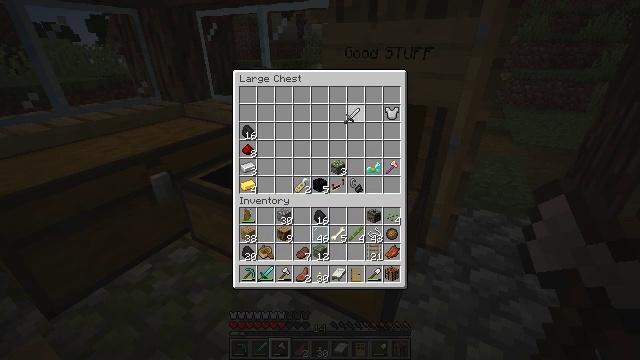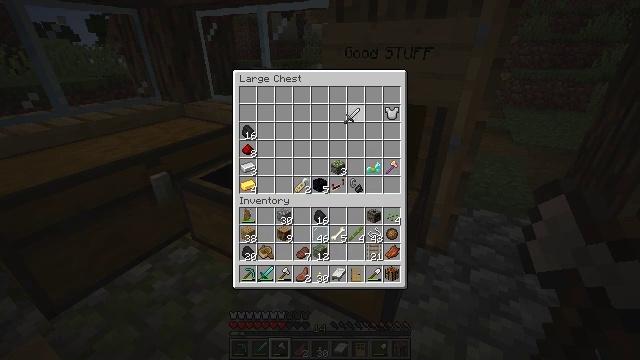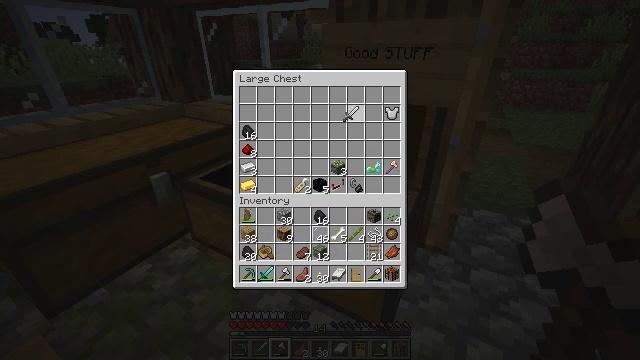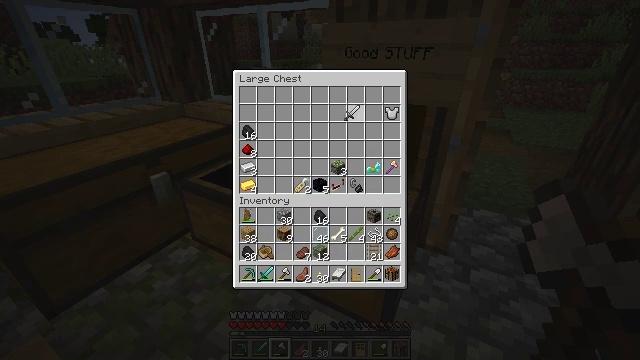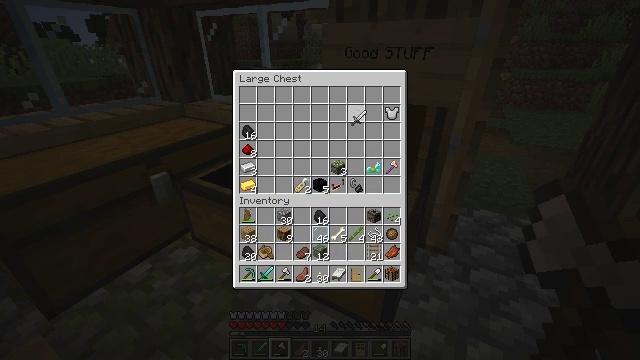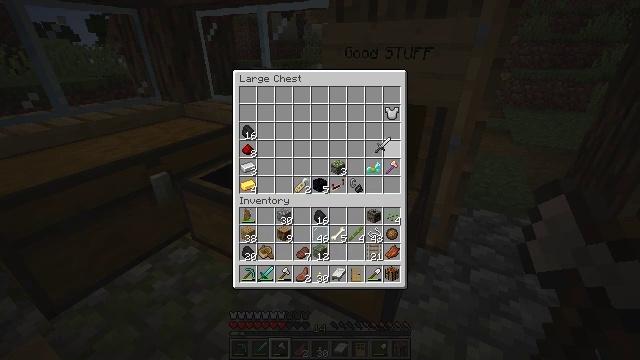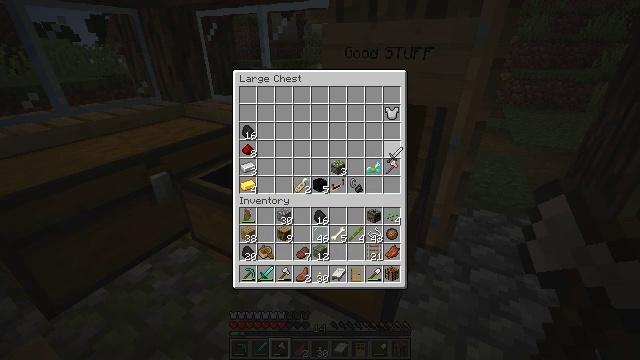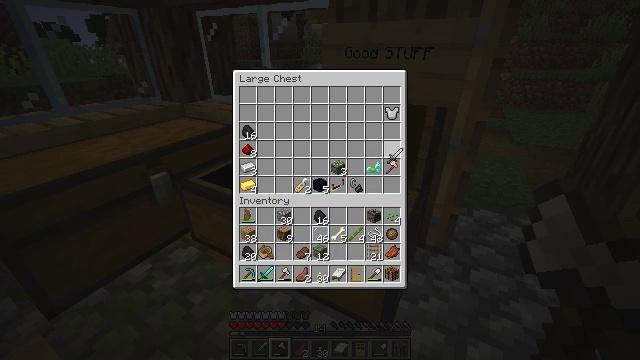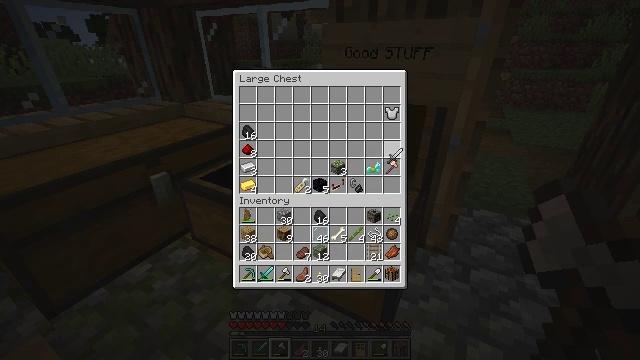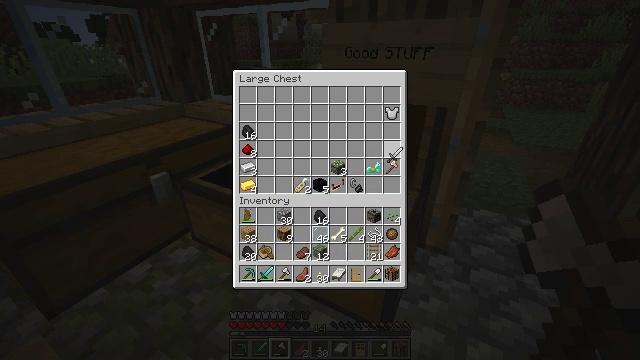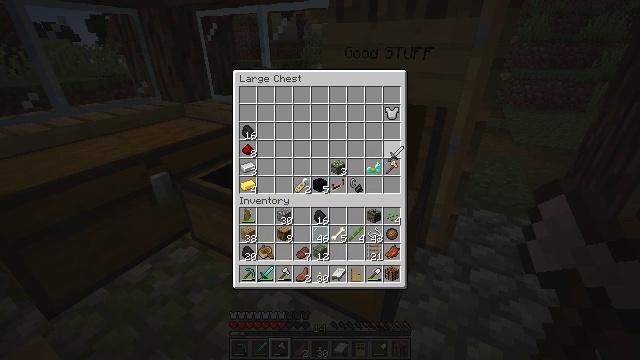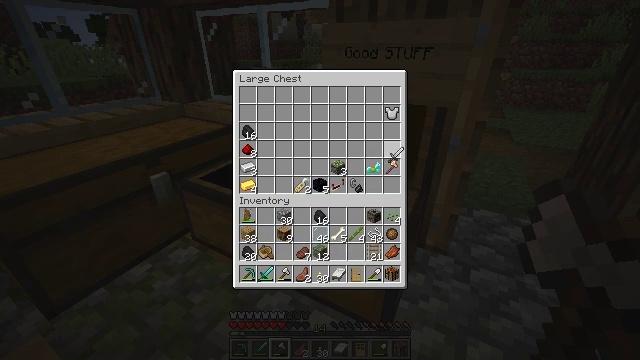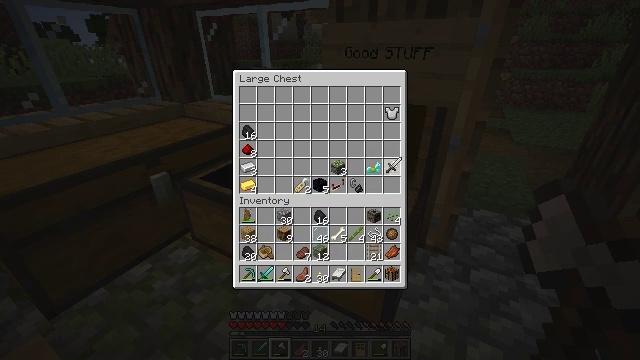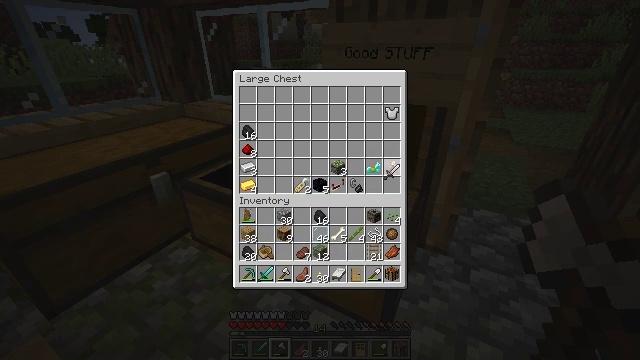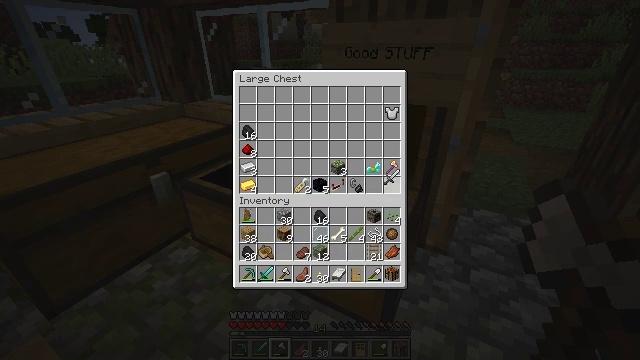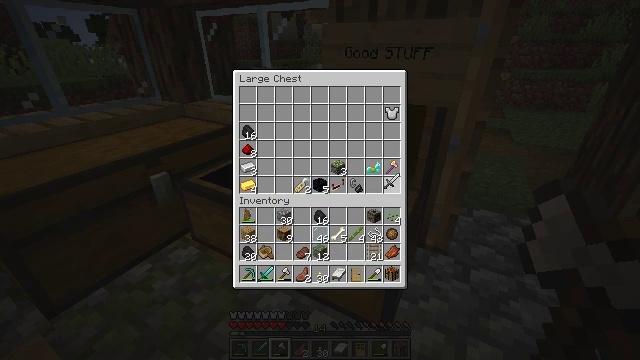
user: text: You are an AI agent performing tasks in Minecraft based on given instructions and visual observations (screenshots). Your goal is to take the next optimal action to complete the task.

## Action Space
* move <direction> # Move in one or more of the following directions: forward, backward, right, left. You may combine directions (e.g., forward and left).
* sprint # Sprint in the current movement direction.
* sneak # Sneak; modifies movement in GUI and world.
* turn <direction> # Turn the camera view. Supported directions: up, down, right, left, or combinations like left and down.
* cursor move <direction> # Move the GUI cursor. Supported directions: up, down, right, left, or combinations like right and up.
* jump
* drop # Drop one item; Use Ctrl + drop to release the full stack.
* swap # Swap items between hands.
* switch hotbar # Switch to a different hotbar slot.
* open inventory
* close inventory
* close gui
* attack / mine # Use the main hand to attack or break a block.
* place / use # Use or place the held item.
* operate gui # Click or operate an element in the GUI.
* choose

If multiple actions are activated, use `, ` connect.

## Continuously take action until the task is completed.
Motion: motion action
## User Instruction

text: Break the furnace to move it.
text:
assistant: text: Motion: no_op
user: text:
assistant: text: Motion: no_op
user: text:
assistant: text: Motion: no_op
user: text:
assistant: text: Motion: cursor move right
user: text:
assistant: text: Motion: cursor move right and down
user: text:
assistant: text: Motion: cursor move right and down
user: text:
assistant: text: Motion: no_op
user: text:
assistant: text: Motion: no_op
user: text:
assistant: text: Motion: no_op
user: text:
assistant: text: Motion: no_op
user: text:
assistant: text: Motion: no_op
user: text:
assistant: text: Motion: cursor move down
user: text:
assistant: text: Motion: cursor move down
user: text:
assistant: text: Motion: no_op
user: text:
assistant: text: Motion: no_op
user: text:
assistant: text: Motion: cursor move down
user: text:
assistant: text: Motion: no_op
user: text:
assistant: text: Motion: operate gui
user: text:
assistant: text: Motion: operate gui
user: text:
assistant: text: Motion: no_op
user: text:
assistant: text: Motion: no_op
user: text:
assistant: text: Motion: no_op
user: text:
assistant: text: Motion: no_op
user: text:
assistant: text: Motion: cursor move down
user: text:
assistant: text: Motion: cursor move down
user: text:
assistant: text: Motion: cursor move left and down
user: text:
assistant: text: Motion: cursor move left and down
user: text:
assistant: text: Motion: cursor move left and down
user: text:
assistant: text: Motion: cursor move left and down
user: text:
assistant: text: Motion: cursor move left